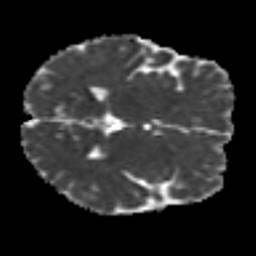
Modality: MD
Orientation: axial
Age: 21
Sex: female
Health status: healthy
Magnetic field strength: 3 T
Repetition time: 8.4 s
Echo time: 0.0926 s